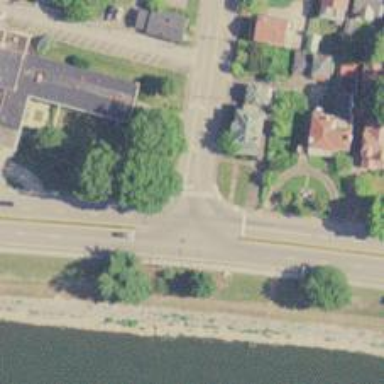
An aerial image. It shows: Marked road crossing.